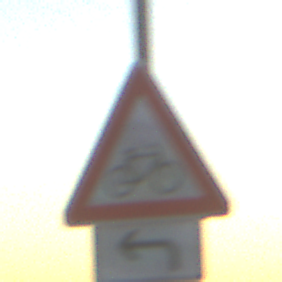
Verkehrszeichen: RadverkehrLinks
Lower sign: RichtungsangabeDurchPfeile2
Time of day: SunriseSunset
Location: Outdoor (Nature)
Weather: Clear
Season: NotSpecified
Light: Natural